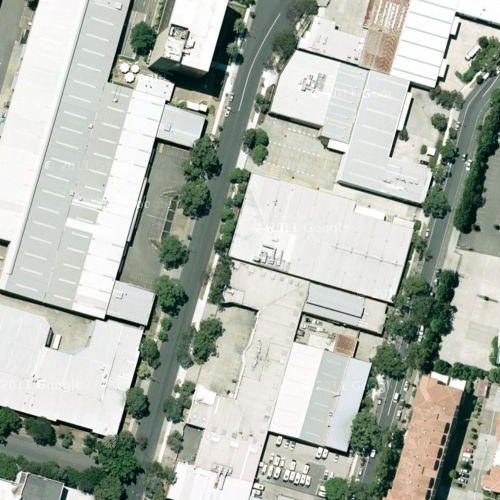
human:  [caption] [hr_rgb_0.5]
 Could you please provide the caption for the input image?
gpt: An industrial area with buildings of white and orange roofs .

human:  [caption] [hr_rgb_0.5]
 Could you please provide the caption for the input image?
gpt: There are many buildings of white and orange roofs in the industrail area .

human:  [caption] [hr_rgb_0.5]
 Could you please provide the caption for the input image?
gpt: Many buildings with white and orange roofs are in the industrial area .

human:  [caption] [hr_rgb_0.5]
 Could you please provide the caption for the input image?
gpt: An industrial area with some buildings of white and orange roofs arranged neatly .

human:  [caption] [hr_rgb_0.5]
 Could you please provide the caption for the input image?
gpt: An industrail area with many buildings of white and orange roofs .